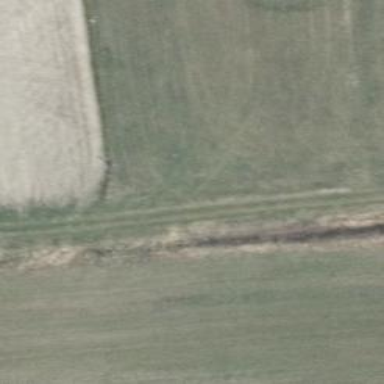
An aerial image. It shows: Grass track road with grade 5 tracktype.